Question: I want to create an 'unfold' animation to a UIView that appears on the screen.
An example of the animation can be viewed in <URL>.

I have quite good understanding of Core Animation and Objective C, so as with Cocoa and Cocoa Touch. The app will support versions 5.x and 4.x of iOS so, if it is possible, I would prefer a solution that suits both cases.
Moreover, I have googled this question about a thousand times and failed to get any answers, so help will be much appreciated. Thanks ahead, iLyrical.
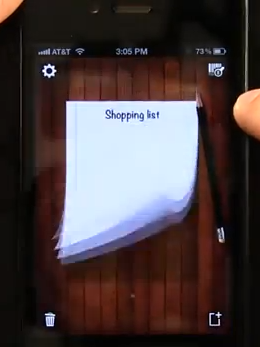
Answer: Apparently, the 'UnCurl' effect is built-in with the framework and is your to use!
All you have to do, is use the 'animateWithDuration: animation:' method of the 'UIView' class and include the animation as follows:
'''
[UIView animateWithDuration:1.0
animations:^{
CATransition *transition = [CATransition animation];
[transition setDelegate:self];
[transition setDuration:0.7];
[transition setTimingFunction:[CAMediaTimingFunction functionWithName:kCAMediaTimingFunctionEaseIn]];
[transition setType:@"pageUnCurl"];
[self.view.layer addAnimation:transition forKey:@"pageUnCurl"];
[self.view addSubview:someView.view];
}];
'''
The note image (white page) in this case has transparent section (all side) and thus when uncurl happens it looks like only the white part is uncurling.